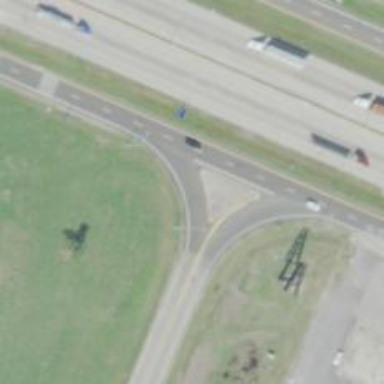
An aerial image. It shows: Secondary link road.